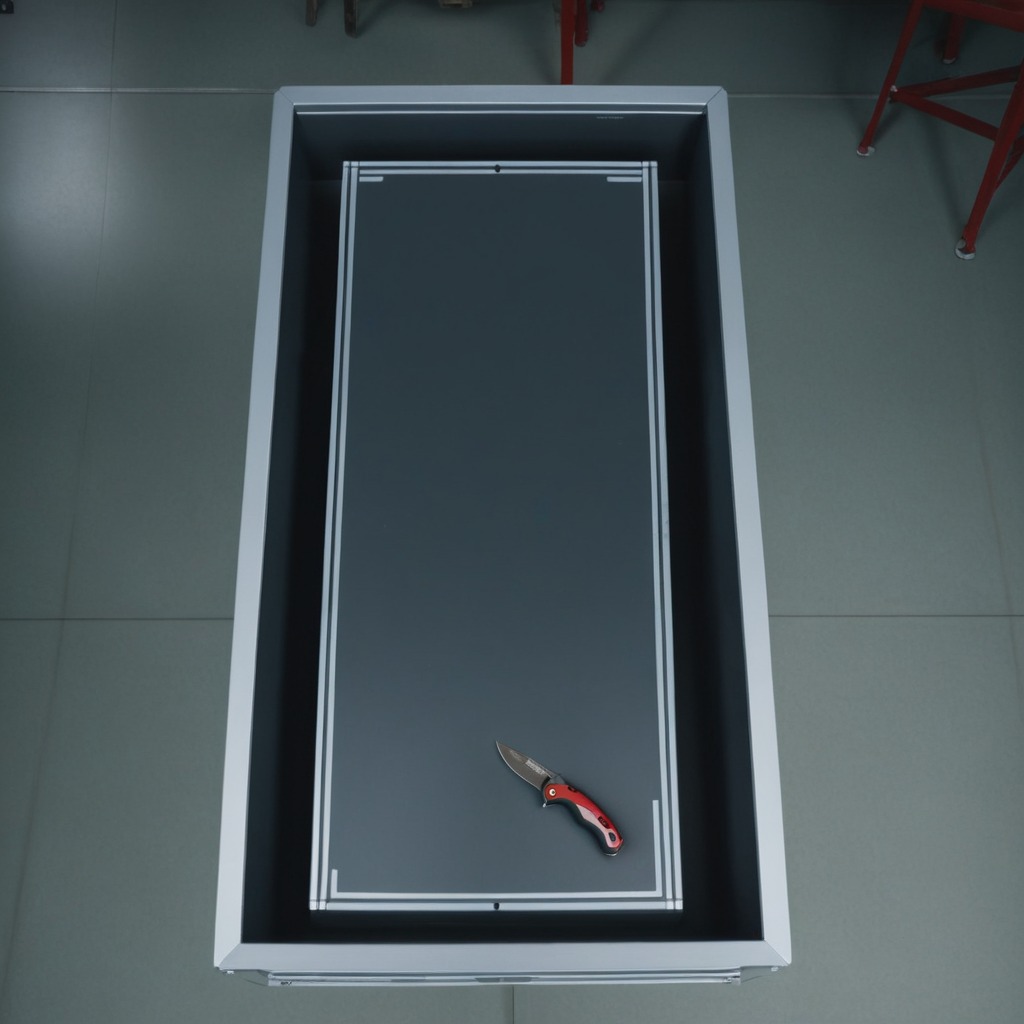
A utility knife is lying on the toolbox surface.